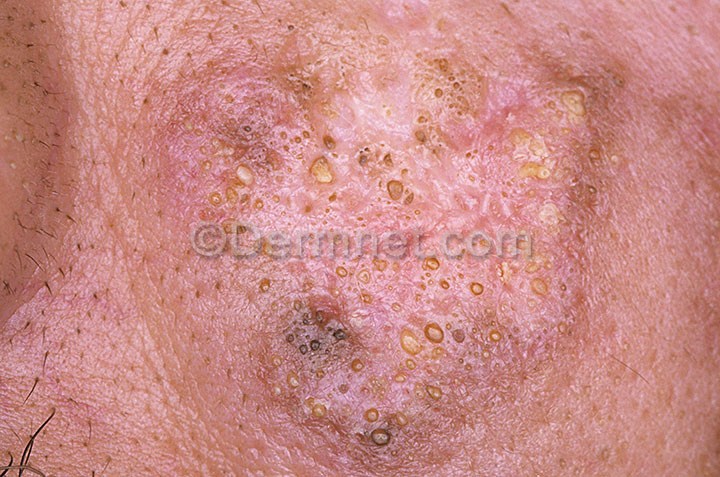
Disease: Lupus and other Connective Tissue diseases